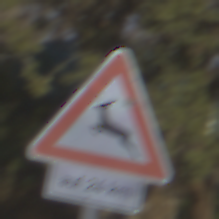
Verkehrszeichen: WildwechselRechts
Zusatzzeichen unten: LaengeEinerStrecke6
Umgebung: Outdoor, Nature
Tageszeit: SunriseSunset
Wetter: Clear
Licht: Natural
Jahreszeit: NotSpecified
Kontrast: HighContrast